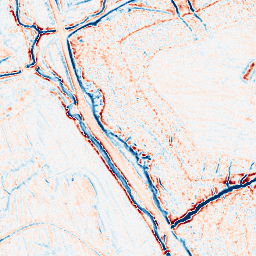
Category: edge_preserving
Decomposition family: bilateral
Decomposition parameters: d: 9
sigma_color: 100
sigma_space: 50
Upsampling method: cubic_catmull_rom
Upsampling parameters: scale: 8
Upsampling scale: 8